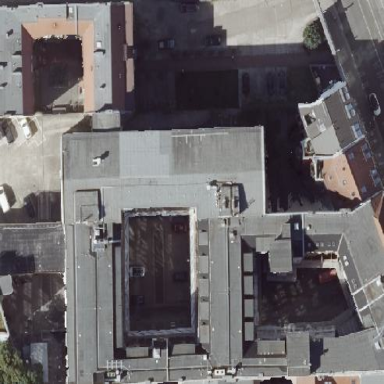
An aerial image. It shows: Commercial building.